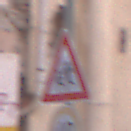
Verkehrszeichen: KinderRechts
Zusatzzeichen unten: Geschwindigkeit40
Umgebung: Outdoor, Urban
Tageszeit: MorningAfternoon
Wetter: Clear
Licht: Natural
Jahreszeit: NotSpecified
Kontrast: MediumContrast